Question: For my project, I have a series of radio buttons. This is going to work like a rating system, where they choose a rating on a place.
'''
<div class="float-left">
<label><input id="Rating" name="Rating" type="radio" value="1" />1</label>
</div>
<div class="float-left">
<label><input id="Rating" name="Rating" type="radio" value="2" />2</label>
</div>
<div class="float-left">
<label><input id="Rating" name="Rating" type="radio" value="3" />3</label>
</div>
<div class="float-left">
<label><input id="Rating" name="Rating" type="radio" value="4" />4</label>
</div>
<div class="float-left">
<label><input id="Rating" name="Rating" type="radio" value="5" />5</label>
</div>
'''
What is produced seems very strange to me The numbers and buttons are very far from each other.

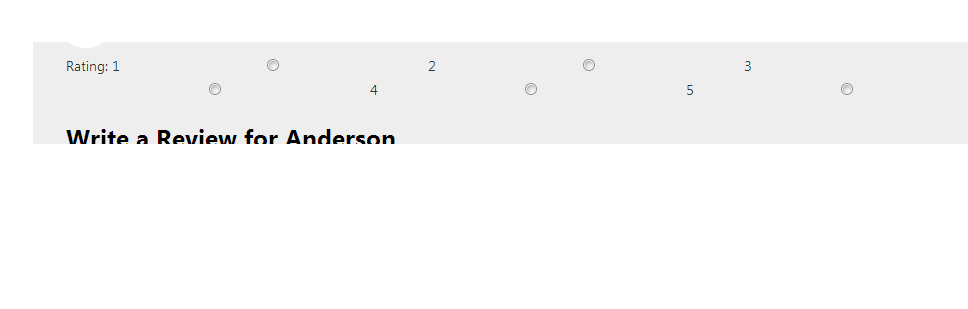
Answer: It seems that you have width style for 'input' tags. Try to reset it for 'input[type="radio"]':
'''
input[type="radio"] {
width: initial;
}
'''
Before: <URL>
After: <URL>
: In this case initial works only in Chrome 26, Firefox 16 and Safari 5 and does not work in Opera 12 and IE 10. So you need to set some small value that will appropriate in your case.